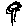
Label: flower